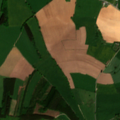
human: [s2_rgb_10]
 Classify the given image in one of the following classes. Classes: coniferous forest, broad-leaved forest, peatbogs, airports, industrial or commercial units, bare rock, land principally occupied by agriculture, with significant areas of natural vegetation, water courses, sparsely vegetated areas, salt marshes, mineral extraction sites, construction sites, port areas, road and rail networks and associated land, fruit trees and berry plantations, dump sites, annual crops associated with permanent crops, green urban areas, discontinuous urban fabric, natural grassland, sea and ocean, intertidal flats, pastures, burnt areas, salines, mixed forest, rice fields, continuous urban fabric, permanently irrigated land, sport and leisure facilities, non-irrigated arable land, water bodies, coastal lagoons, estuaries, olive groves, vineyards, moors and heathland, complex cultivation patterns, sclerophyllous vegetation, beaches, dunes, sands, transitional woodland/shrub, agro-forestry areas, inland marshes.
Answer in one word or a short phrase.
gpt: pastures, complex cultivation patterns, mixed forest